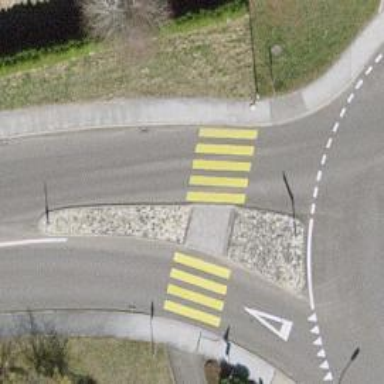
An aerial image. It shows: Zebra crossing with road island.